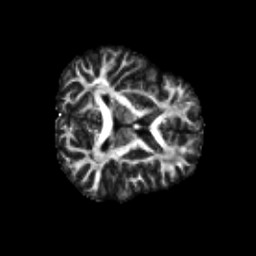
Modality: FA
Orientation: axial
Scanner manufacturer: siemens
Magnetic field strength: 3 T
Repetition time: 4.16 s
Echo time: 0.0806 s